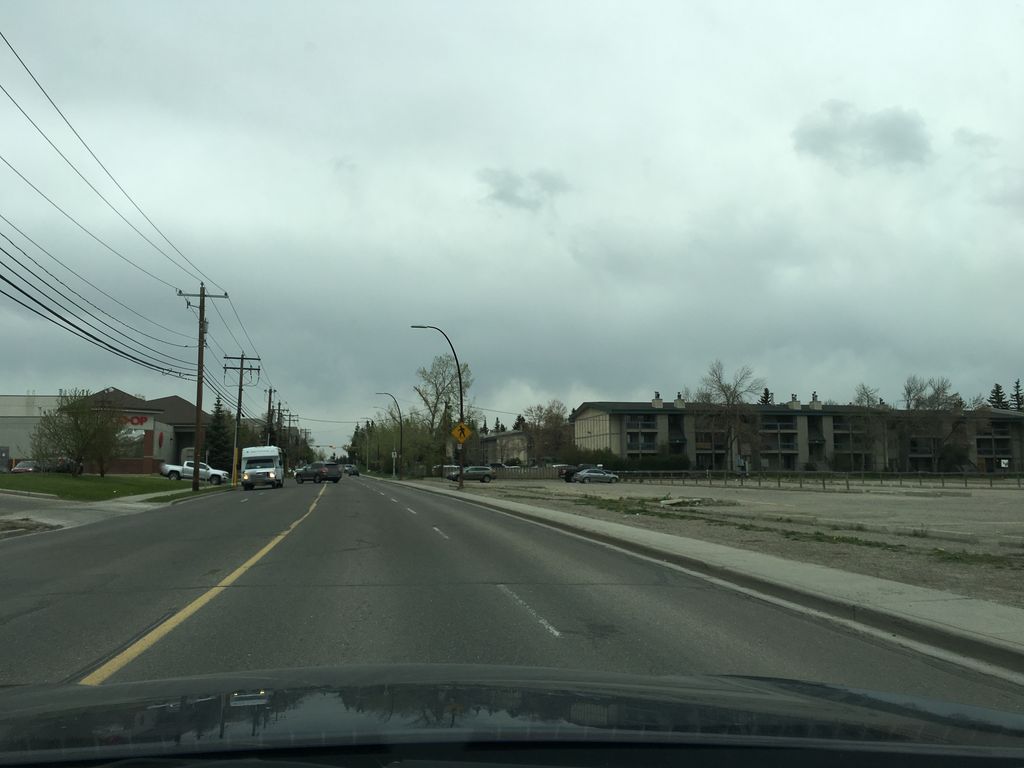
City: calgary